Field crop: maize
Growth stage: 2
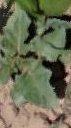
Species: datura